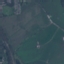
Land use / land cover class: Pasture